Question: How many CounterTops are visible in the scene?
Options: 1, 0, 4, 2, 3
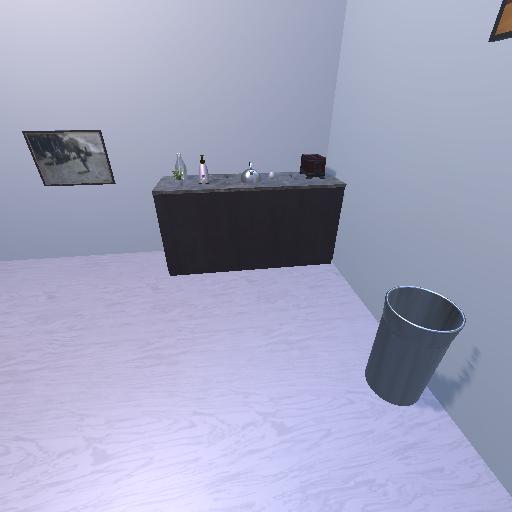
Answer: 1